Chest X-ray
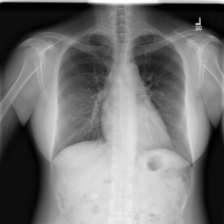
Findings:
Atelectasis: negative
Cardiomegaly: negative
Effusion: negative
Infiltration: negative
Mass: negative
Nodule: negative
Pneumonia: negative
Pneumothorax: negative
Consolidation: negative
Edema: negative
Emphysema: negative
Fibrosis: negative
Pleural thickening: negative
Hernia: negative